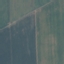
Land use / land cover class: AnnualCrop